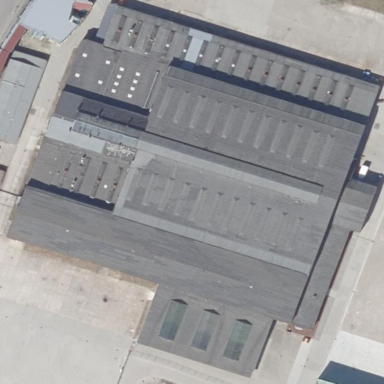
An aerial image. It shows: Industrial building with flat roof.